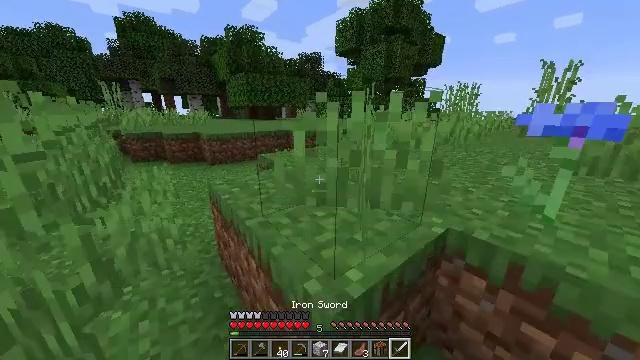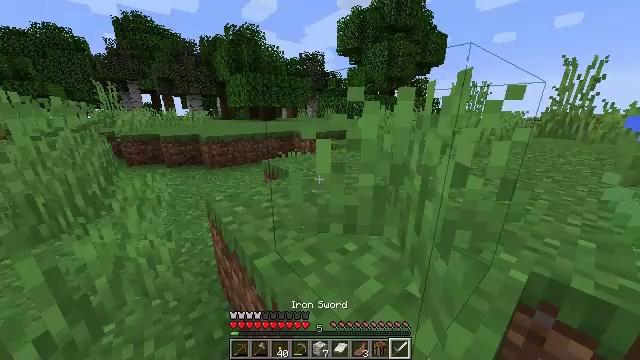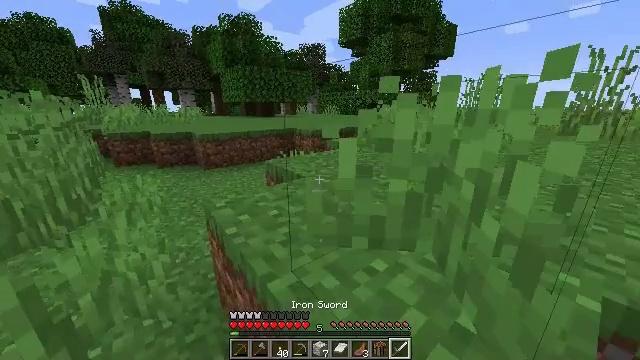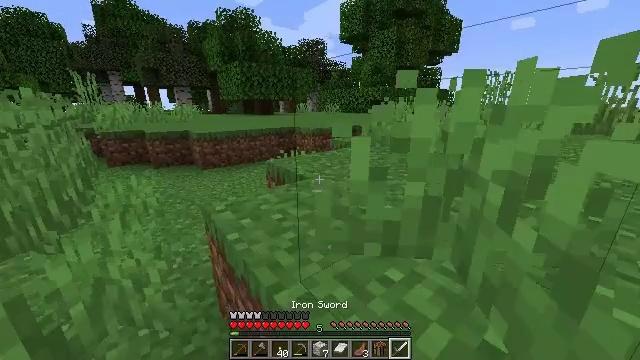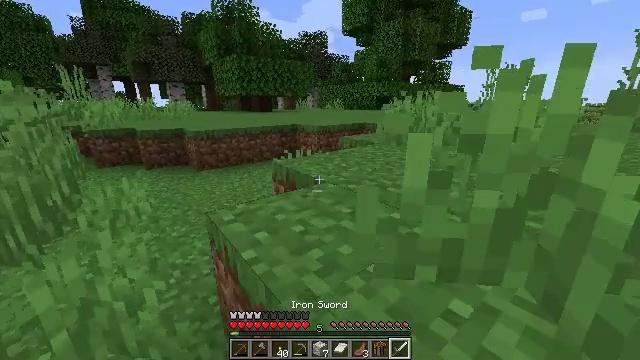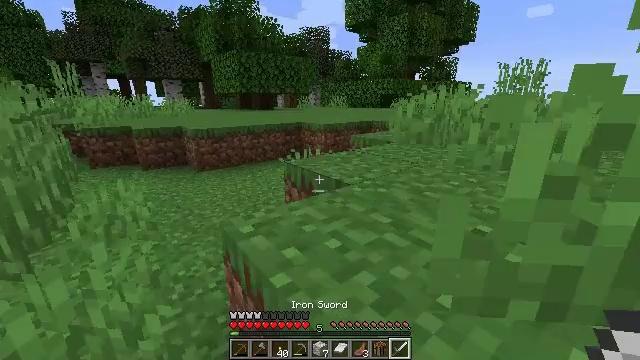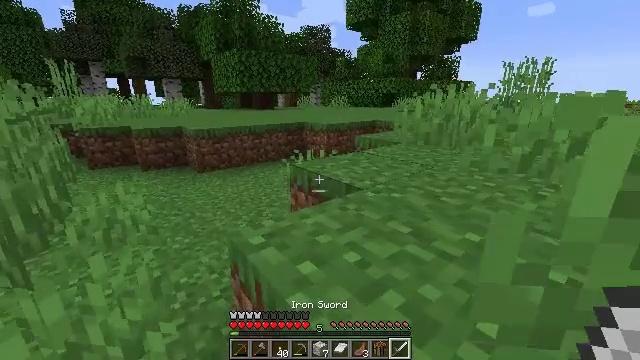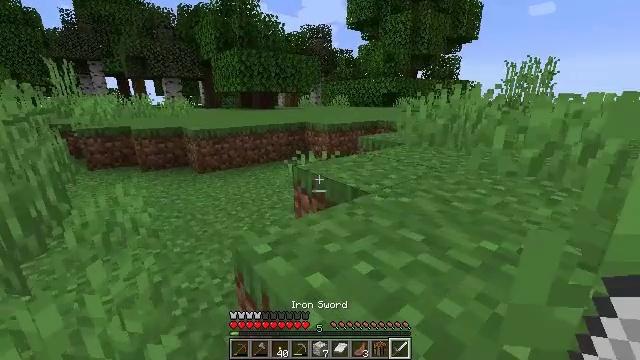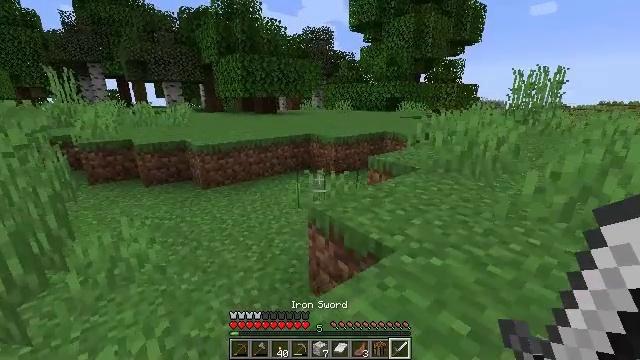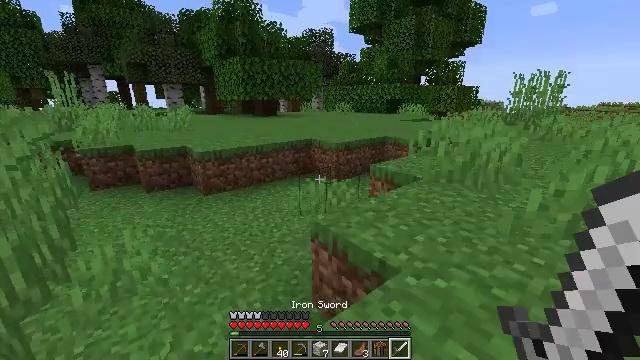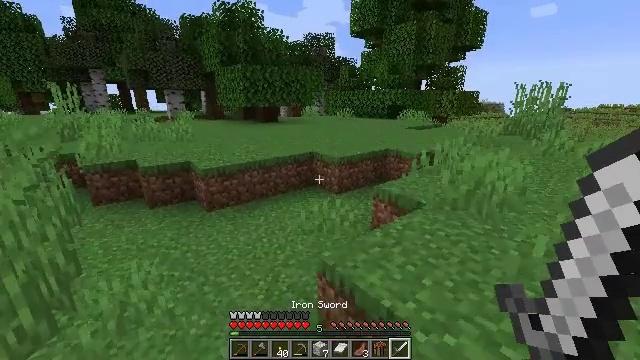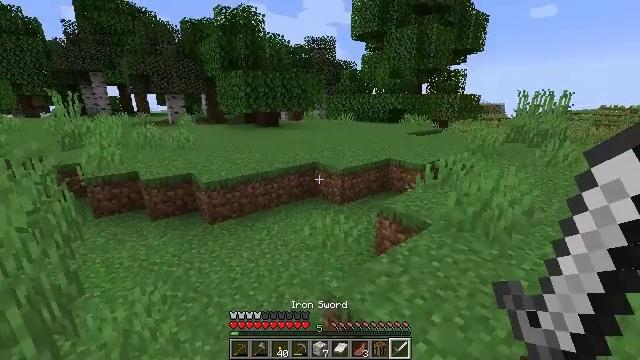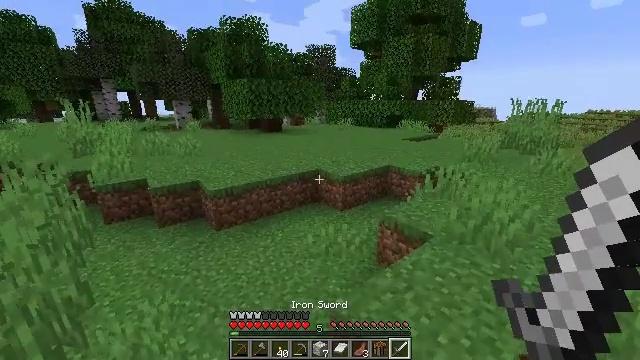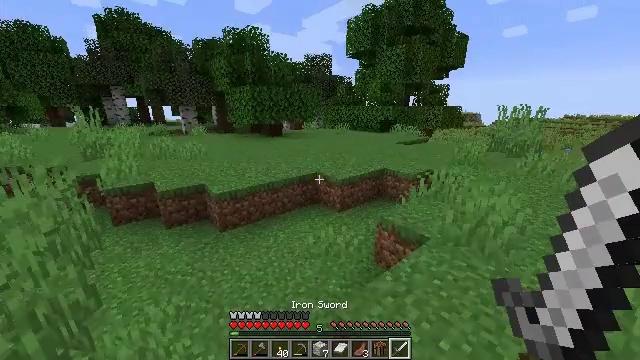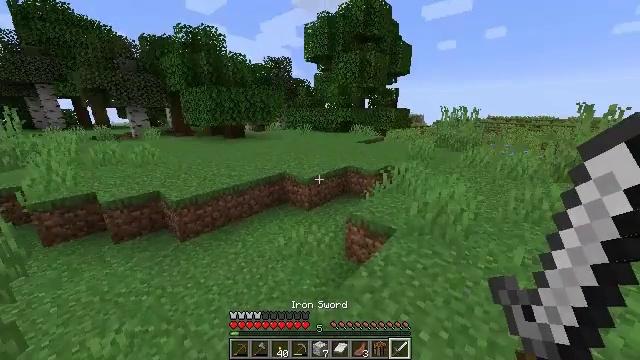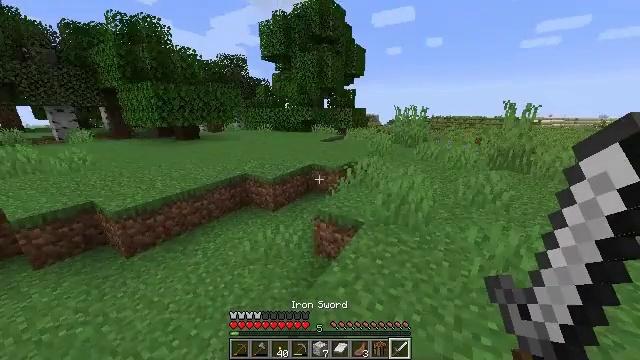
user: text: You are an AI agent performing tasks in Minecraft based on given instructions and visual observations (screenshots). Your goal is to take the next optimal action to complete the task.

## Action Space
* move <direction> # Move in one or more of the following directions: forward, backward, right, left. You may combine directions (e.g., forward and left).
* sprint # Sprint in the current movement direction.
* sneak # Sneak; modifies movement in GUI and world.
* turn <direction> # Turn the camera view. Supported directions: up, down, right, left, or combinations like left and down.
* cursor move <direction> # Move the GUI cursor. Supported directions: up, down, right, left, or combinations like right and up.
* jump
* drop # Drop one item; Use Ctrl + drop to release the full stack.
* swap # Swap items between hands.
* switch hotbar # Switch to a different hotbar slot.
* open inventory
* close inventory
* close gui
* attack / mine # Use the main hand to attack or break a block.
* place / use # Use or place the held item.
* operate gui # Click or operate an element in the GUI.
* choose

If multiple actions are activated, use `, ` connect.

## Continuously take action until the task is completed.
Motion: motion action
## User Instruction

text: Collect sunflower from the field.
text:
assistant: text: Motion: move forward, sprint
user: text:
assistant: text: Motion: move forward, sprint
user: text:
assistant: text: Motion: move forward, sprint
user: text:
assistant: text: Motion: move forward, sprint
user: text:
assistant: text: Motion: move forward, sprint
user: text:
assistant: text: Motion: move forward, sprint
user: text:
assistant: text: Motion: move forward, sprint
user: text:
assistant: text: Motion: move forward, sprint, jump
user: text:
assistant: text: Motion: move forward, sprint, jump
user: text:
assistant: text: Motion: move forward, sprint, jump
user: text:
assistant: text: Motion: move forward, sprint, jump
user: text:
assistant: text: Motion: move forward, sprint, jump
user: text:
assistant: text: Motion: move forward, sprint, jump
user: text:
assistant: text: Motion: move forward, sprint, turn right, jump
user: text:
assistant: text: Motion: move forward, sprint, turn right, jump
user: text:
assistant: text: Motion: move forward, sprint, turn right
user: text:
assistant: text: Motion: move forward, sprint, turn right
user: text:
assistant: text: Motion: move forward, sprint, turn right
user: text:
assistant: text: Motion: move forward, sprint
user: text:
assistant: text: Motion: move forward, sprint
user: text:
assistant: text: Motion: move forward, sprint
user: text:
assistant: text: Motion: move forward, sprint
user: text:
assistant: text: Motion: move forward, sprint
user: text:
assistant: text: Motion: move forward, sprint
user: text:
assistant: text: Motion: move forward, sprint, turn left
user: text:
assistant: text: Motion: move forward, sprint, turn left
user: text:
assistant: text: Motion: move forward, sprint, turn left
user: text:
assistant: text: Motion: move forward, sprint, turn left
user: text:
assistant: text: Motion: move forward, sprint, turn left
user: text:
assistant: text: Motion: move forward, sprint, turn left